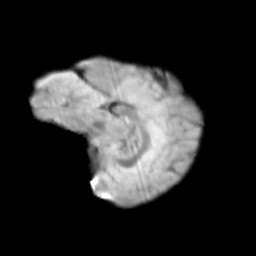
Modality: T2w
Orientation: sagittal
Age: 11
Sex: female
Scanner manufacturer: siemens
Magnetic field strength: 3 T
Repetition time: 3.8 s
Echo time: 0.07 s